Question: Using Cordova 3.5.0, when I run 'cordova prepare ios' it overwrites my build number as well as the app's version number, using the version string from 'config.xml'.
From:
'''
<widget id="tld.domain.app" version="1.0.1"
'''
It sets the the same as the short version:

So I have to keep manually keep resetting my build number to my format which is 'YYYYMMDD'.
Ideally I'd like it to either leave the build number alone, or be able to set it explicitly in the file.
Are either of these possible?
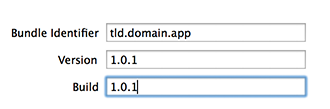
Answer: I found the answer in <URL>.
There are separate 'versionCode' attributes (separate to 'version') for iOS and Android, that need to be added to your config.xml file:
'''
<widget ... android-versionCode="201406092" ios-CFBundleVersion="201406092"
'''